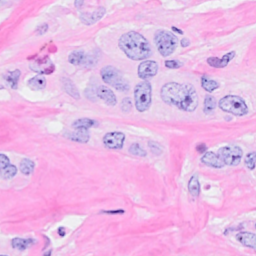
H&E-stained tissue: Breast